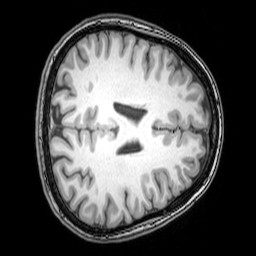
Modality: T1w
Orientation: axial
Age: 25
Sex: female
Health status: healthy
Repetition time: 0.081 s
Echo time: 0.037 s